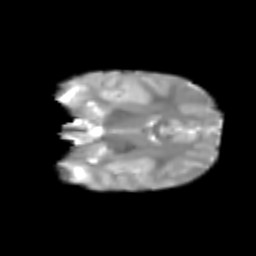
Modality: T2w
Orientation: coronal
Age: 7
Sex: female
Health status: healthy